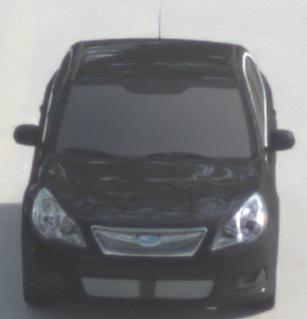
Make: Subaru
Model: Legacy 2.0R
Detailed model: Legacy (IV) Limousine
Model produced from: 2007/09
Model produced until: 2008/10
Doors: 4
Color: black
Road condition: dry road
Daytime: morning or afternoon
Contrast: low contrast